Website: bh-photo
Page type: order-tracking
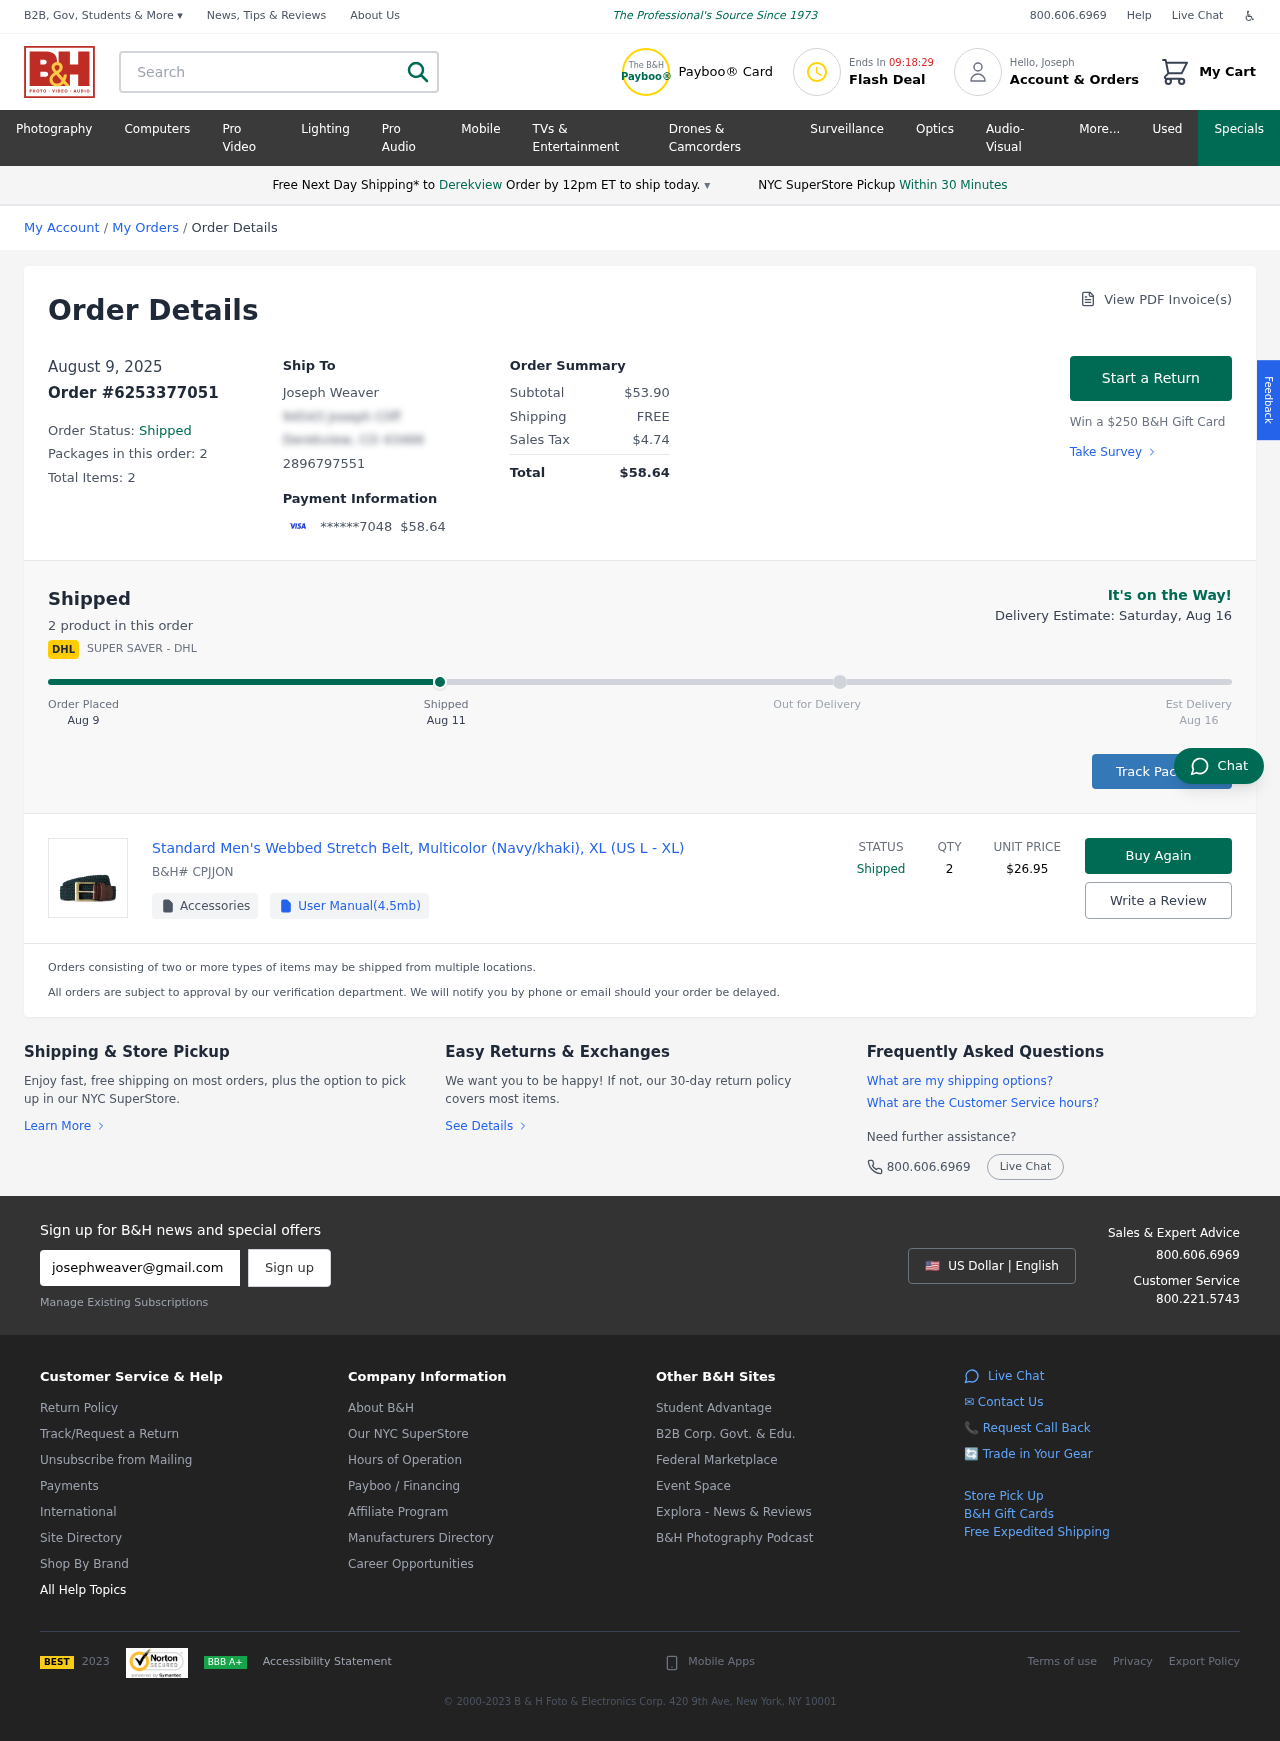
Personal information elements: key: PII_CARD_LAST4
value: ******7048
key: PII_CITY
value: Derekview
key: PII_EMAIL
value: josephweaver@gmail.com
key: PII_FIRSTNAME
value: Joseph
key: PII_FULLNAME
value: Joseph Weaver
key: PII_PHONE
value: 2896797551
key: PII_STREET
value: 94543 Joseph Cliff
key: PII_CITY_STATE_ZIP
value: Derekview, CO 43466
Product elements: key: PRODUCT1_NAME
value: Standard Men's Webbed Stretch Belt, Multicolor (Navy/khaki), XL (US L - XL)
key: PRODUCT1_PRICE
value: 26.95
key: PRODUCT1_QUANTITY
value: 2
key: PRODUCT1_SKU
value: CPJJON
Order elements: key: ORDER_DATE
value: Aug 9
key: ORDER_DATE
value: August 9, 2025
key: ORDER_ID
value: Order #6253377051
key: ORDER_NUM_PACKAGES
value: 2
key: ORDER_NUM_ITEMS
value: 2
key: ORDER_NUM_ITEMS
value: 2 product
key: ORDER_TOTAL
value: $58.64
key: ORDER_SUBTOTAL
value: $53.90
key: ORDER_SHIPPING_COST
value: FREE
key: ORDER_TAX
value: $4.74
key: ORDER_DELIVERY_DATE
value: Aug 16
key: ORDER_DELIVERY_DATE
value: Delivery Estimate: Saturday, Aug 16
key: ORDER_SHIPPING_DATE
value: Aug 11
Search elements: key: HEADER_SEARCH
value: Search